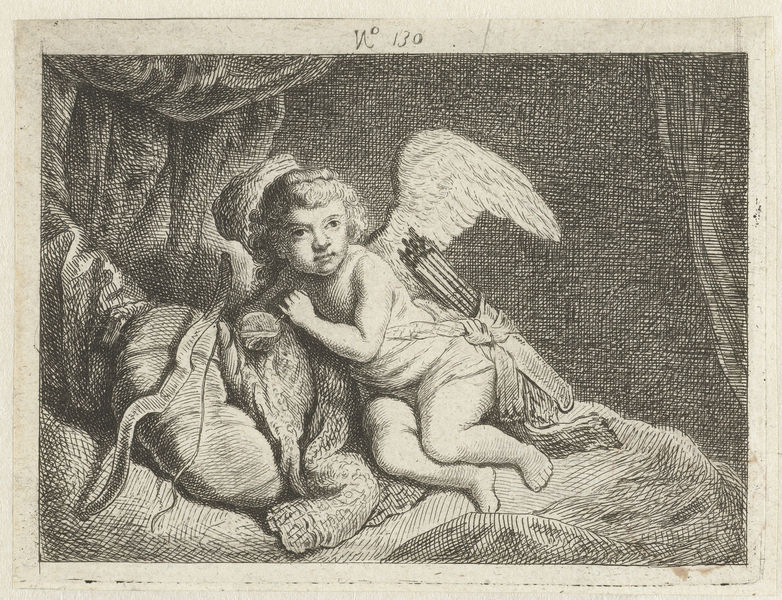
Titel: Rustende Cupido
Künstler: Isaac de Jouderville
Standort: Amsterdam
Institution: Rijksmuseum
Schlagwörter: flügel, schatten, weiß, schwarz, skizze, zeichnung, vorhang, stoff, engel, bogen, schattierungen, junge, knabe, entwurf, zerstört, amor, köcher, zerbrochen, pfeile, sehne, fügel, cupid, ampr